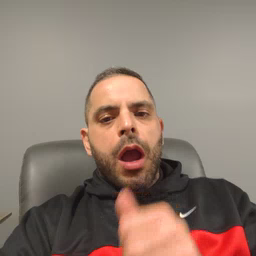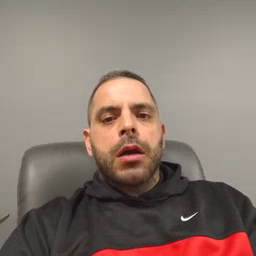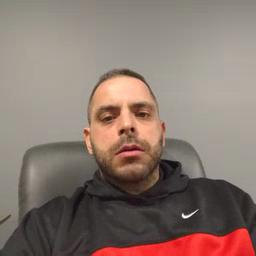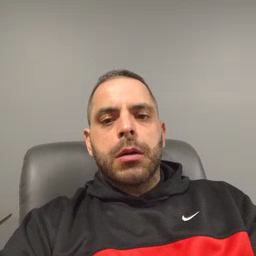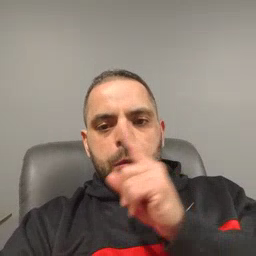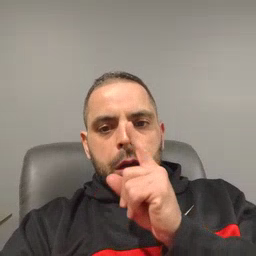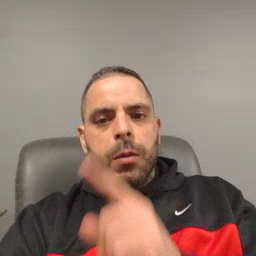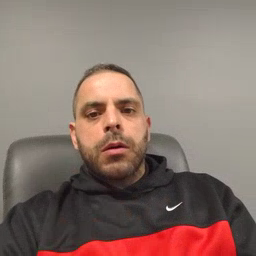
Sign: mouse